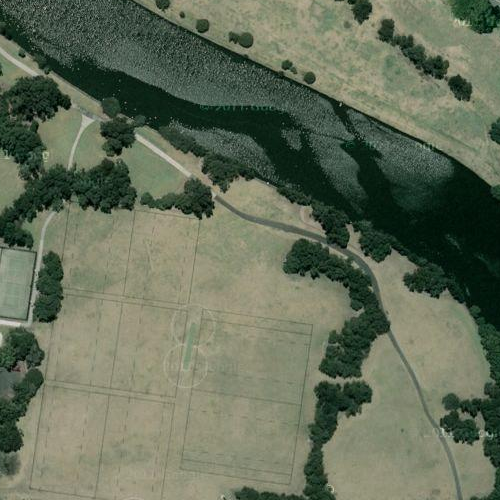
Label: sydney